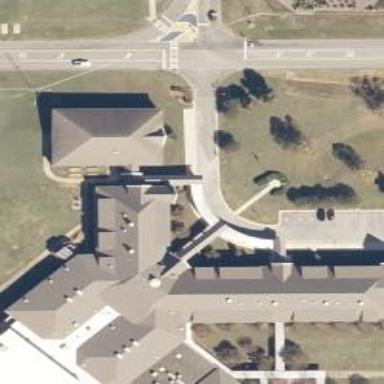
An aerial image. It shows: School building.